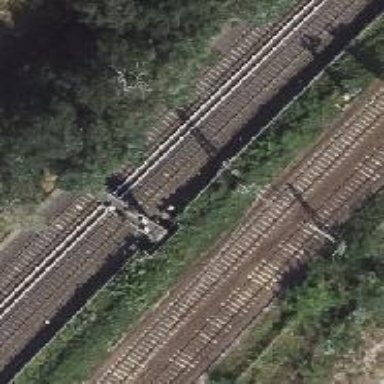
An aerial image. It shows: Railway signal.